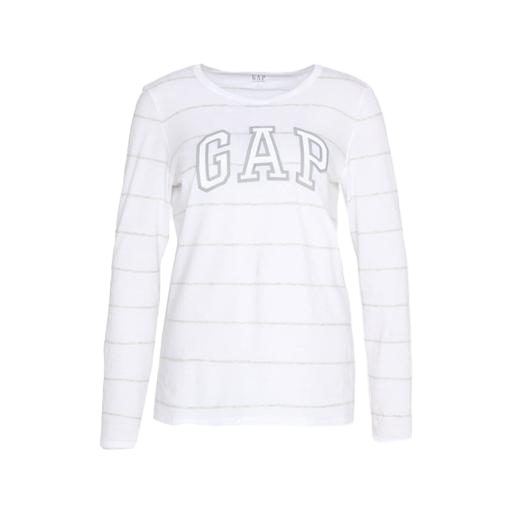
white women's striped l/s tee, white graphic long-sleeve tee, white long sleeve logo t-shirt, white background